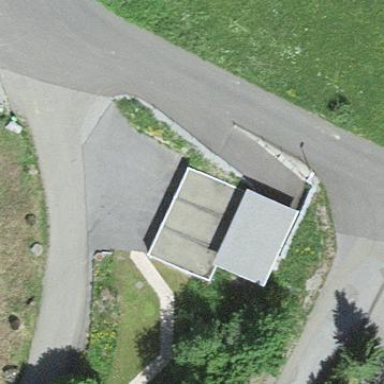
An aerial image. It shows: Garage.